Question: Using Cocos2d (v 1.01), If I am displaying a sprite as is, I get it in good quality, but if I am using a CCRenderTexture, image quality is bad. This happens only if I scale up the image.
See attached screen shot, original image is on the left.
This is my code:
'''
CCScene* pScene = CCDirector::sharedDirector()->getRunningScene();
CCSprite* origSprite = CCSprite::spriteWithFile("jigsaw/11.png");
origSprite->setPosition(CCPoint(250,250));
origSprite->setScale(1.3);
pScene->addChild(origSprite, 500);
CCSprite* imageSprite = CCSprite::spriteWithFile("jigsaw/11.png");
CCSize imageSize = imageSprite->boundingBox().size;
CCRenderTexture *rt = CCRenderTexture::renderTextureWithWidthAndHeight(imageSize.width, imageSize.height);
imageSprite->setPosition(ccp(imageSize.width/2, imageSize.height/2));
rt->begin();
imageSprite->visit();
rt->end();
CCSprite *newSprite = CCSprite::spriteWithTexture(rt->getSprite()->getTexture());
delete rt;
newSprite->setFlipY(true);
newSprite->setPosition(CCPoint(750,750));
newSprite->setScale(1.3);
pScene->addChild(newSprite, 500);
'''
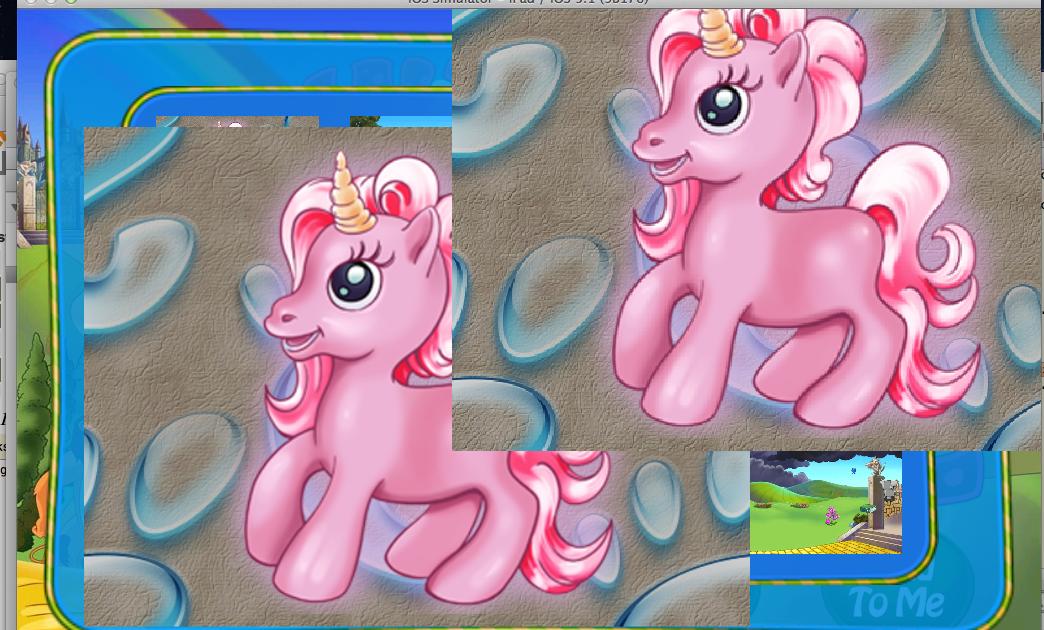
Answer: OK, I found the answer. I needed to add:
'''
newSprite->getTexture()->setAntiAliasTexParameters();
'''